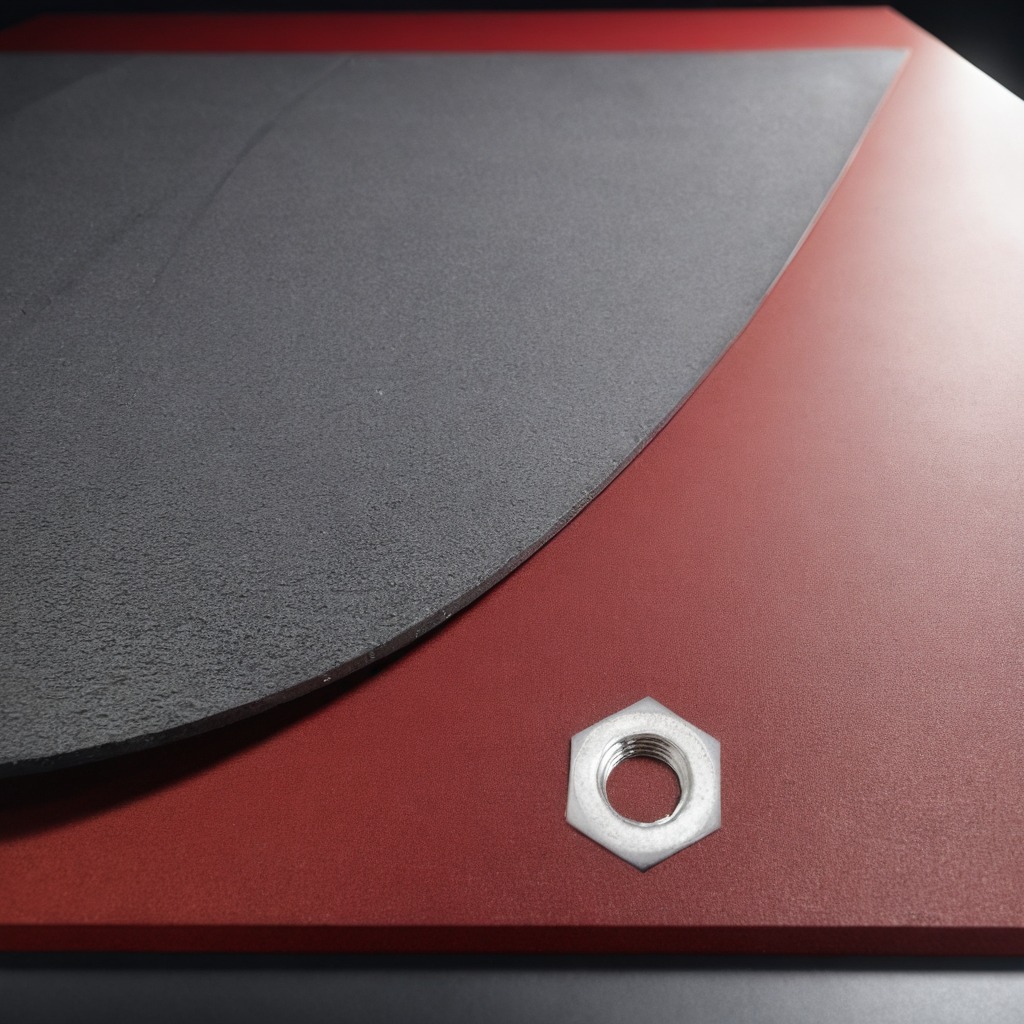
A metal nut is lying on a clean granite tabletop covered with a red rubber mat inside a workshop under bright overhead lighting crisp shadows high clarity worn but beneath the mat